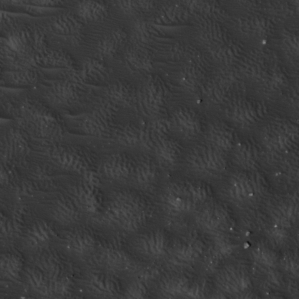
Label: non_frost